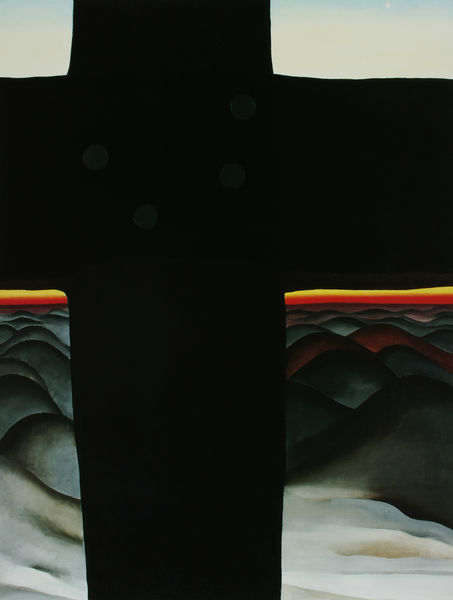
Titel: Schwarzes Kreuz, New Mexico
Künstler: Georgia O'Keeffe
Standort: Chicago
Institution: The Art Institute of Chicago
Schlagwörter: baum, berg, blau, dunkel, gemälde, himmel, schatten, wasser, weiß, wolken, gelb, grün, landschaft, ufer, bewegung, braun, bunt, fenster, grau, hell, licht, orange, schwarz, rot, schnee, wolke, hochformat, malerei, gericht, wand, tod, zerrissen, öl, erde, horizont, hügel, morgen, sonnenaufgang, weite, land, gold, drei, kontrast, tal, strand, wellen, düster, abstrakt, berge, fels, gebirge, modern, wüste, formen, nebel, schichten, sonnenuntergang, schlucht, winter, amerika, farblos, fluß, strom, untergang, streifen, balken, nägel, abendrot, silouette, oben, unten, punkte, vier, mond, helligkeit, glaube, kreuz, religion, lava, vulkan, linie, pfahl, abgrund, form, stücke, schwarz-weiss, täler, strich, punkt, bedrohlich, reihe, leinwand, friedhof, flecken, christus, grab, kreuzigung, gräber, struktur, rötlich, horizontal, usa, schtten, kreut, vertikal, marc, grabstein, wolkr, erhebung, keeffe, auf und ab, kontrastreich, fadenkreuz, o'eeffe, o´keeffe, giorgia o'eeffe, keefe, giorgia, egreb, endlich, friedhoh, gemälder, hügelgräber, punkte wellen, unterteilt